Interaction volume radius: 10 \u00c5
Interaction volume height: 30 \u00c5
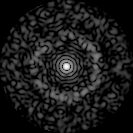
Disorder parameter: 0.8262